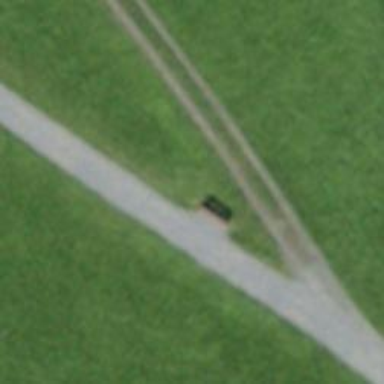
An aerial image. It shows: Brown bench.